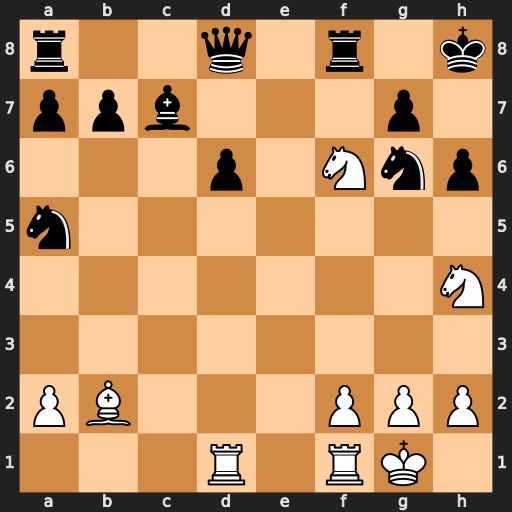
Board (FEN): r2q1r1k/ppb3p1/3p1Nnp/n7/7N/8/PB3PPP/3R1RK1
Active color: w
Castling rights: -
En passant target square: -
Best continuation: Nxg6#